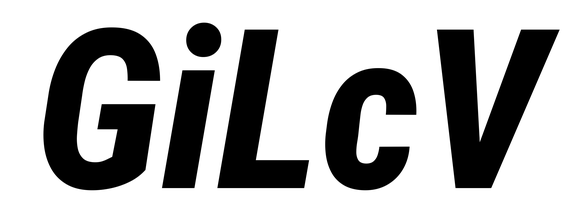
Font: Roboto-Italic_Condensed_ExtraBold_Italic